Interaction volume radius: 5 \u00c5
Interaction volume height: 15 \u00c5
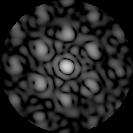
Disorder parameter: 0.5101